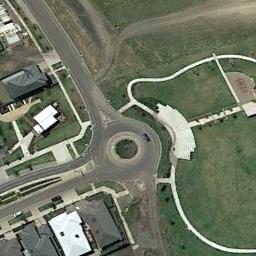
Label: roundabout